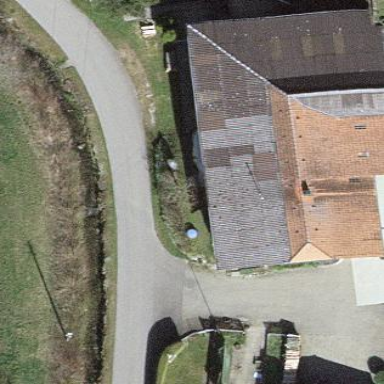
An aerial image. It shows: Farm building.